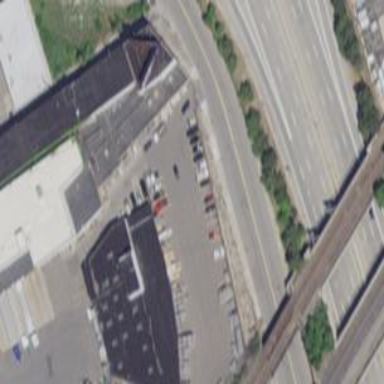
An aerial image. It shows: Industrial building.